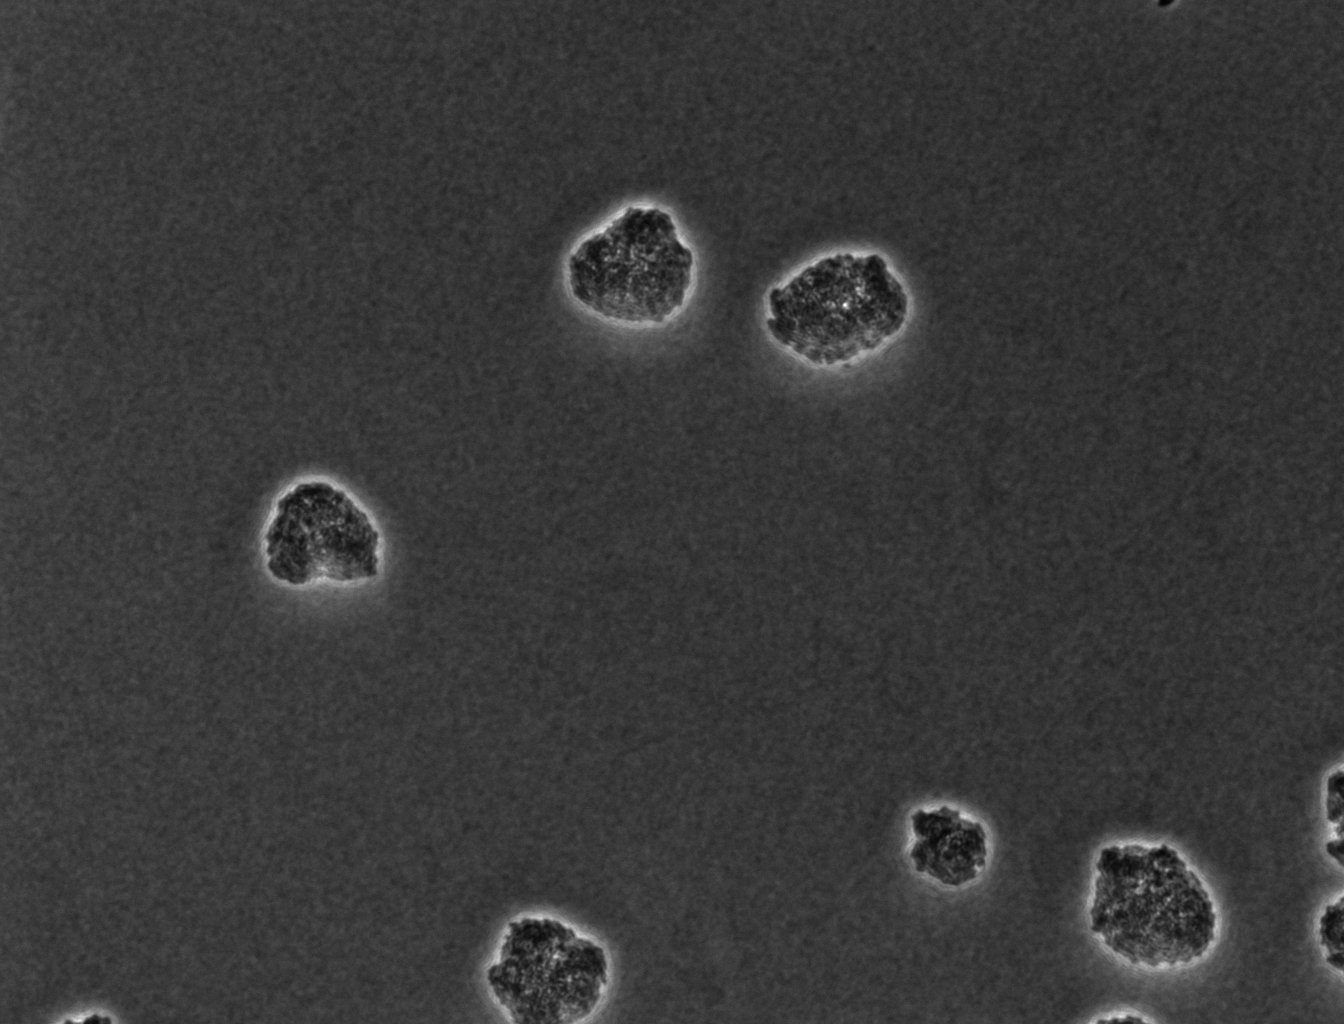
Phase contrast microscopy, 20x objective, 5 h incubation